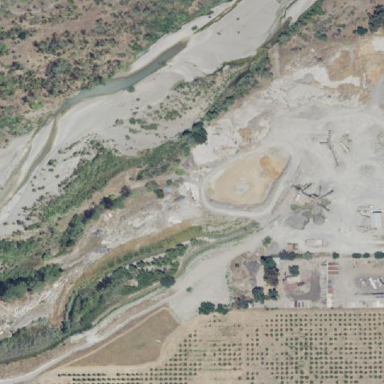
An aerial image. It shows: Quarry area.